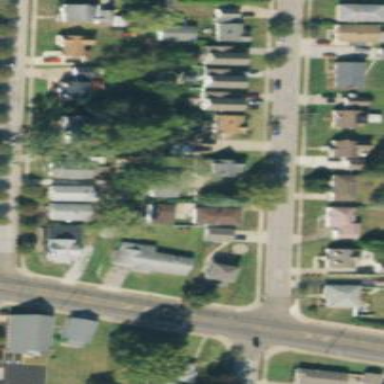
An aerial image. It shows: Single-family residential area.